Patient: sex M, age 21
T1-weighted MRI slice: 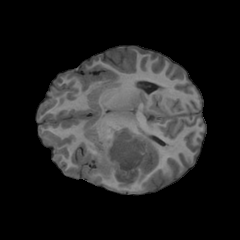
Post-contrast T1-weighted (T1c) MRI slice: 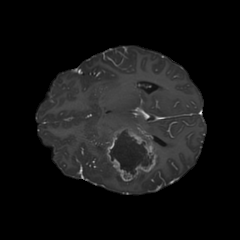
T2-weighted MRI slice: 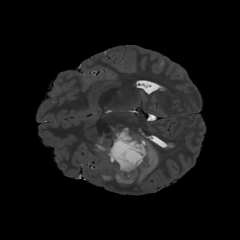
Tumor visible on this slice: yes
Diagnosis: Glioblastoma, IDH-wildtype
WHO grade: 4